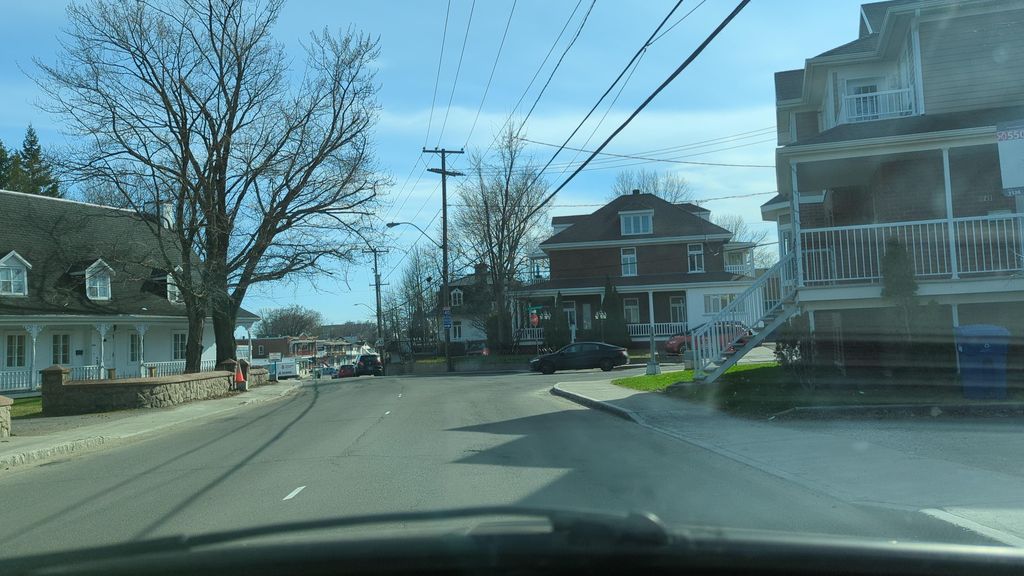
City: quebec_city